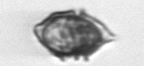
Label: Kryptoperidinium_triquetrum